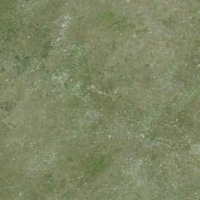
EUNIS habitat code: 26
Species observed at this site:
Silene acaulis